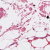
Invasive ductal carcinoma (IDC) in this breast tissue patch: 0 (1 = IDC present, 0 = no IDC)